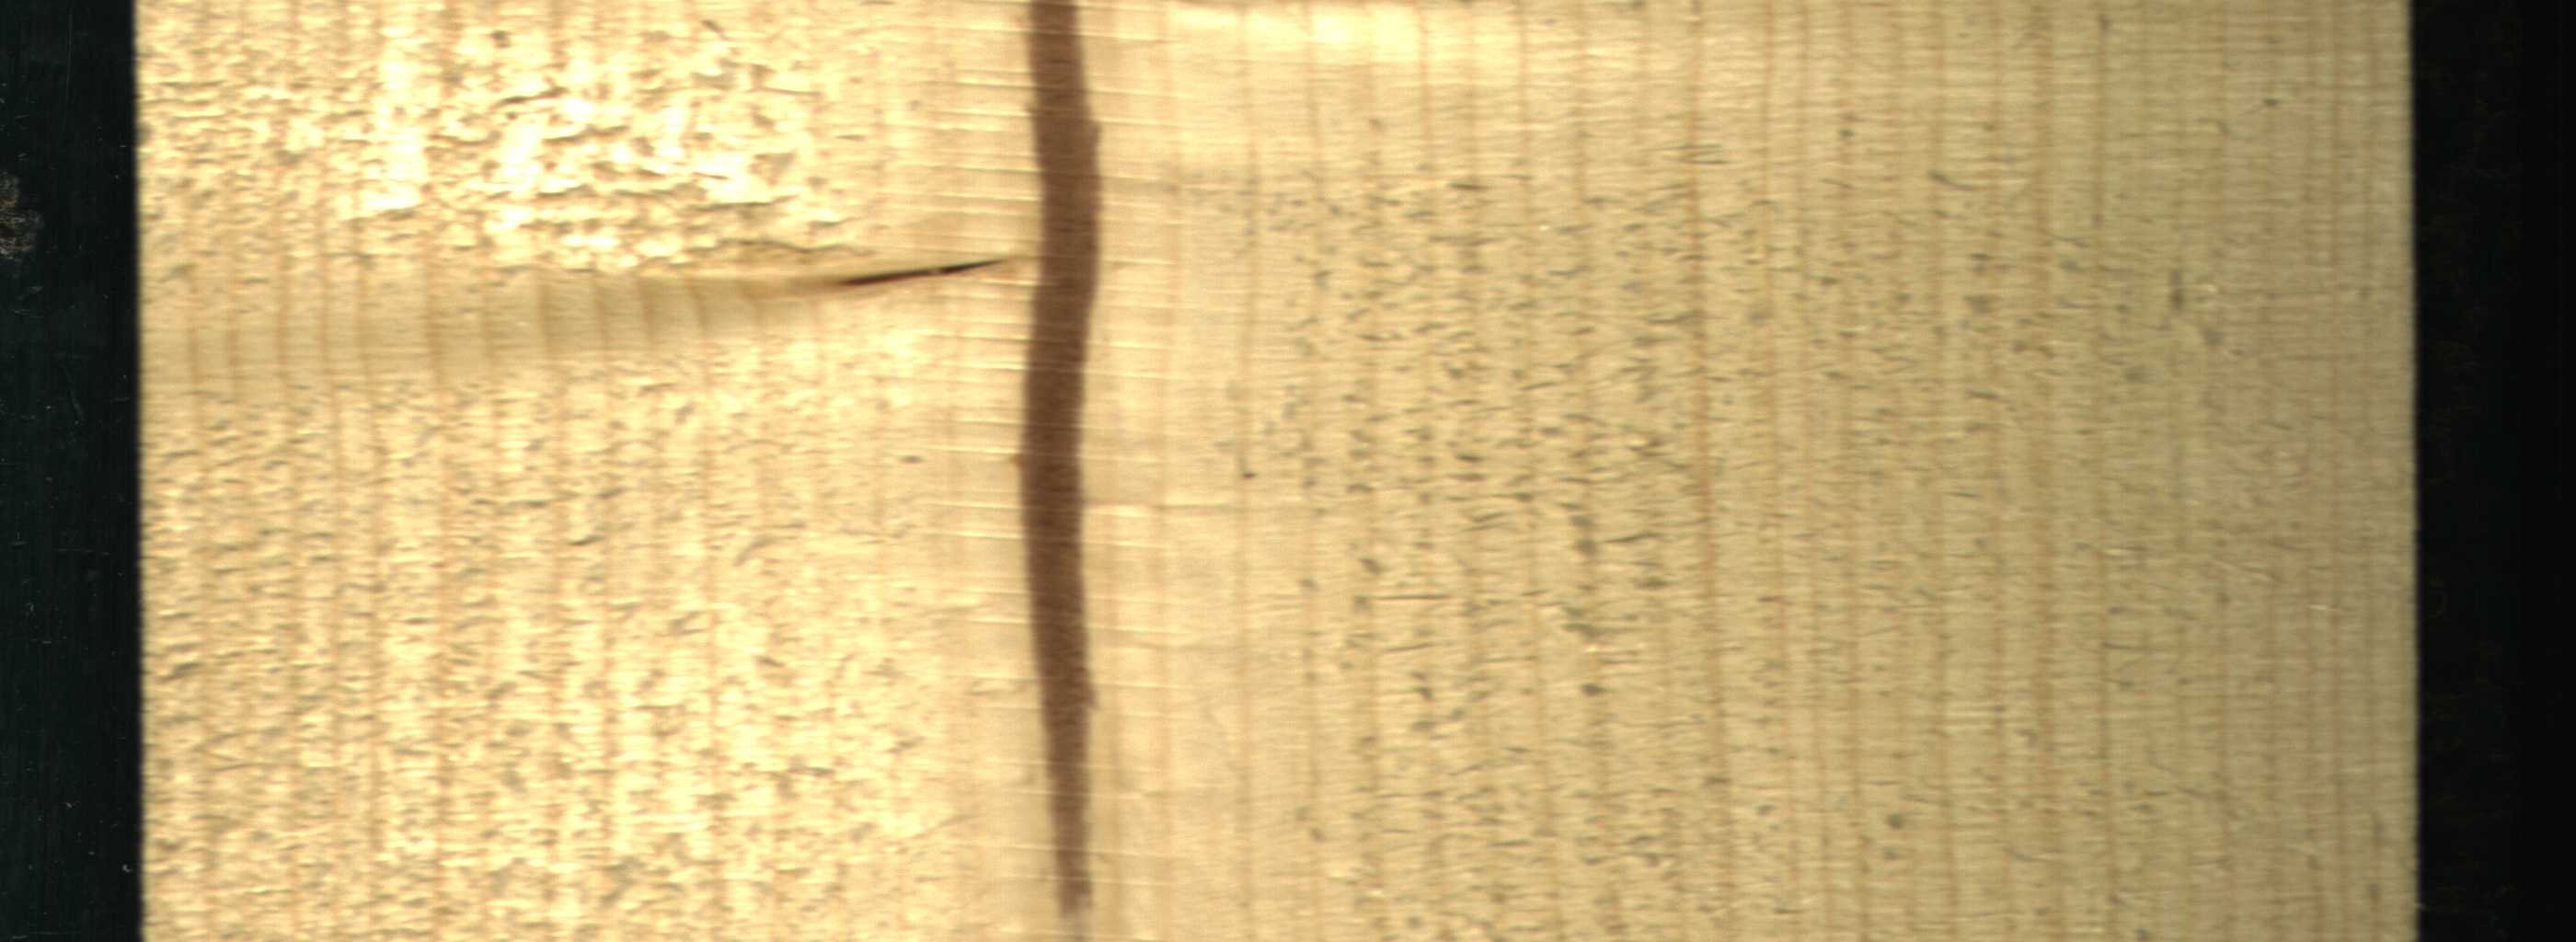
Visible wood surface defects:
Marrow
Dead_Knot